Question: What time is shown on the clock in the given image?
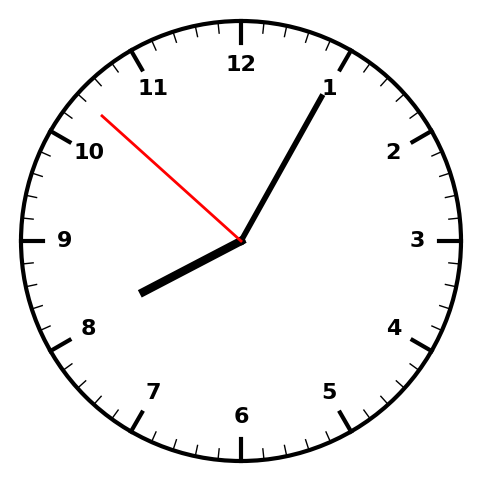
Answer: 08:04:52